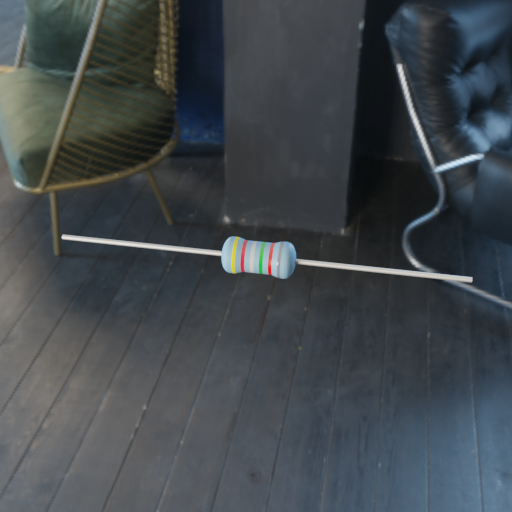
Resistor colour bands (in order): yellow, red, silver, green, red, gray